Question: I have been pulling my hair out trying to get my relative layout setup the way I want. I want to have a 'EditText' on the left with a 'TextView' in the middle and a 'Button' to the right and all those over a 'ListView' Here is as close as I can get  ...
Here is the xml I am using:
'''
<RelativeLayout xmlns:android="http://schemas.android.com/apk/res/android"
android:layout_width="fill_parent"
android:layout_height="fill_parent" >
<EditText
android:id="@+id/new_bookmark_name"
android:layout_width="wrap_content"
android:layout_height="wrap_content"
android:layout_alignParentLeft="true"
android:layout_alignParentTop="true"
android:layout_toLeftOf="@+id/new_bookmark_clock"
android:ems="10"
android:inputType="text" />
<TextView
android:id="@+id/new_bookmark_clock"
android:layout_width="12sp"
android:layout_height="wrap_content"
android:layout_toLeftOf="@+id/btn_add_new_bookmark"
android:text="@string/xx_xx_xx" />
<Button
android:id="@+id/btn_add_new_bookmark"
style="?android:attr/buttonStyleSmall"
android:layout_width="wrap_content"
android:layout_height="wrap_content"
android:layout_alignParentRight="true"
android:layout_alignParentTop="true"
android:text="@string/add" />
<ListView
android:id="@+id/bookmark_list"
android:layout_width="fill_parent"
android:layout_height="fill_parent"
android:layout_below="@+id/new_bookmark_name" />
</RelativeLayout>
'''
Can anyone help me out?
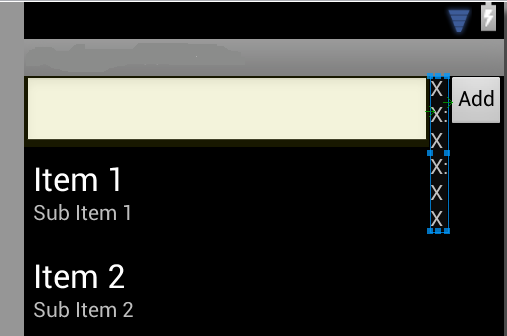
Answer: Try this
'''
<RelativeLayout xmlns:android="http://schemas.android.com/apk/res/android"
android:layout_width="fill_parent"
android:layout_height="fill_parent" >
<EditText
android:id="@+id/new_bookmark_name"
android:layout_width="wrap_content"
android:layout_height="wrap_content"
android:layout_alignParentLeft="true"
android:layout_alignParentTop="true"
android:layout_toLeftOf="@+id/new_bookmark_clock"
android:layout_alignBaseline="@+id/btn_add_new_bookmark"
android:ems="10"
android:inputType="text" />
<TextView
android:id="@+id/new_bookmark_clock"
android:layout_width="wrap_content"
android:layout_alignBaseline="@+id/btn_add_new_bookmark"
android:layout_height="wrap_content"
android:layout_toLeftOf="@+id/btn_add_new_bookmark"
android:text="@string/xx_xx_xx" />
<Button
android:id="@+id/btn_add_new_bookmark"
style="?android:attr/buttonStyleSmall"
android:layout_width="wrap_content"
android:layout_height="wrap_content"
android:layout_alignParentRight="true"
android:layout_alignParentTop="true"
android:text="@string/add" />
<ListView
android:id="@+id/bookmark_list"
android:layout_width="fill_parent"
android:layout_height="fill_parent"
android:layout_below="@+id/new_bookmark_name" />
</RelativeLayout>
'''